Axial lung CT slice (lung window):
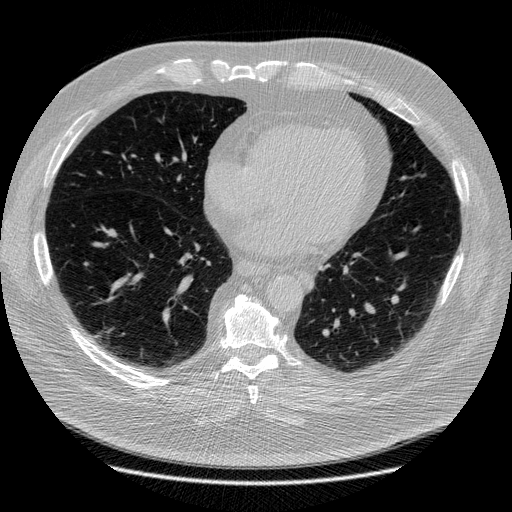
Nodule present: no